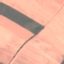
Land use / land cover class: AnnualCrop